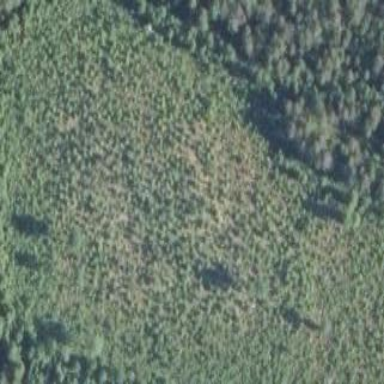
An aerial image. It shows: Woodland consisting mainly of needle-leaved trees.